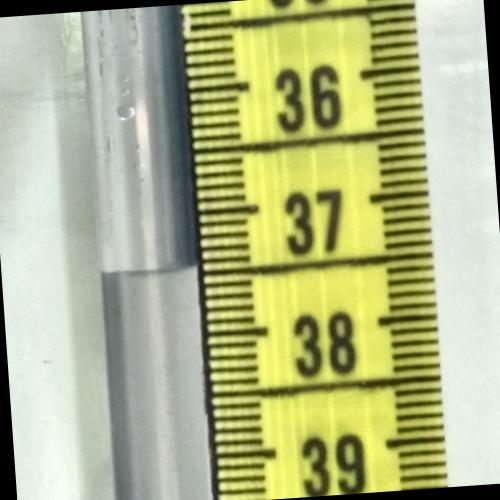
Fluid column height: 37.4 cm